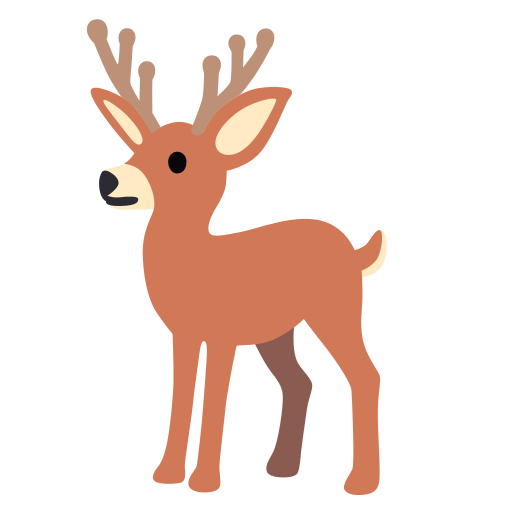
Emoji: 🦌